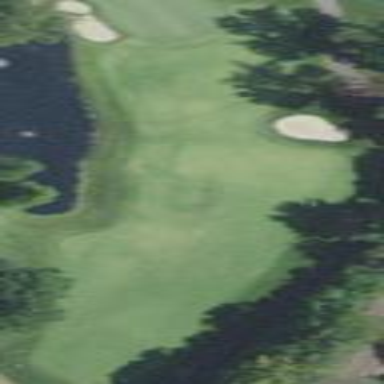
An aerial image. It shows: Scenic golf fairway.